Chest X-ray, PA view. Patient: 25 years old, sex F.
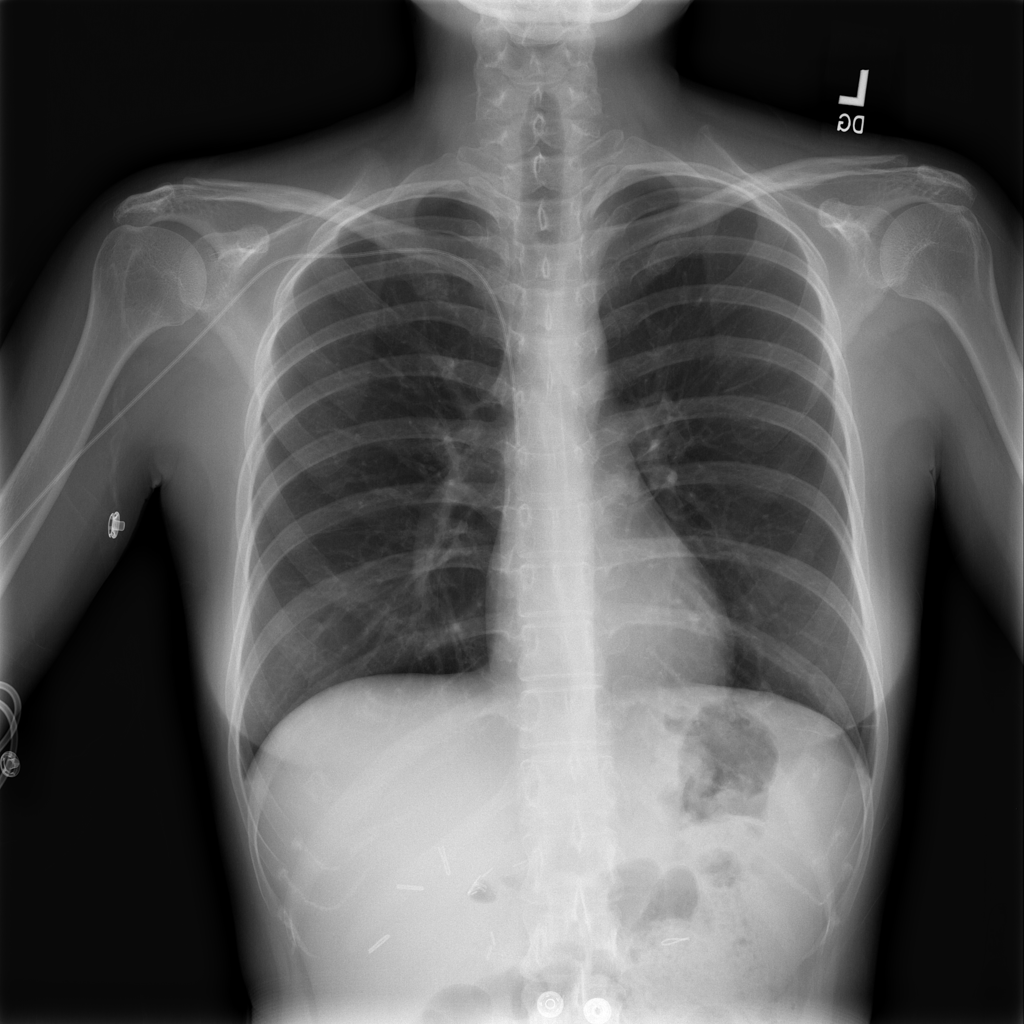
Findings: No Finding